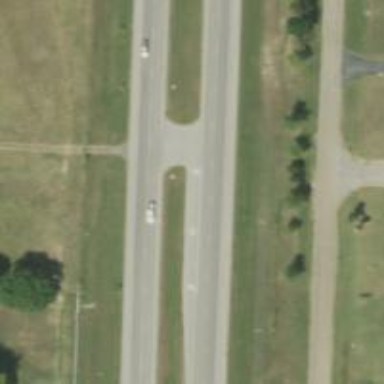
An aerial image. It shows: This image shows trunk highway that functions as expressway.